Question: I am using SQL Server 2012.
I am using the following query to create a custom table used to import into another program. This query is working fine but I need to use a case statement to complete it.
Purpose is the problematic column

The current, working query.
'''
WITH Data AS
( SELECT b.ReportHeading1,
p.DisplayOrder,
p.MemberCode,
m.PortfolioGroupCode as DistGroup,
m.MemberCode as Packgroup,
g.purpose,
gg.Purpose as purpose2,
p.PortfolioGroupID as pid,
m.PortfolioGroupID as mid,
convert(varchar(max),lb.value) as repset,
convert(varchar(max),lb2.value) as periods,
RowNumber = ROW_NUMBER() OVER(PARTITION BY p.portfoliogroupid ORDER BY p.DisplayOrder)
FROM [APXFirm].[AdvApp].[vPortfolioGroupMemberFlattened] p
LEFT OUTER JOIN [APXFirm].[AdvApp].[vPortfolioBase] b
ON b.PortfolioBaseID = p.PortfolioGroupID
LEFT OUTER JOIN [APXFirm].[AdvApp].[vPortfolioGroupMember] m
on m.MemberID = p.PortfolioGroupID
LEFT OUTER JOIN [APXFirm].[AdvApp].[vPortfolioGroup] g
ON g.PortfolioGroupID = m.PortfolioGroupID
LEFT OUTER JOIN [APXFirm].[AdvApp].[vPortfolioGroup] gg
ON gg.PortfolioGroupID = m.MemberCode
LEFT OUTER JOIN [APXFirm].[AdvApp].[vPortfolioBaseLabels] lb
on p.MemberID = lb.PortfolioBaseID
LEFT OUTER JOIN [APXFirm].[AdvApp].[vPortfolioBaseLabels] lb2
on p.MemberID = lb2.PortfolioBaseID
WHERE m.PortfolioGroupCode like '%_Dist%'
and (g.Purpose like '%_ind' or g.Purpose like '%group')
and lb.Label = '$repset'
and lb2.Label = '$periods'
)
SELECT
t.ContentSetName,
d.periods as 'DistributionDesc',
CONCAT(d.pid,'_',d.DisplayOrder,'_',t.ContentSetName,'_',d.ReportHeading1) as DistributionName,
'False' as IsForFunctionalGroup,
'True' as IsLandscapePageNum,
1 as NumOfCopies,
d.purpose as RecipientCode,
d.ReportHeading1 as RecipientFullName,
d.MemberCode as ReportingEntityCode,
'Daily' as RunEvent
FROM Data d
CROSS APPLY
( VALUES
('Cover_SSRS'),
('Separator_docx'),
(d.repset)
) t (ContentSetName)
WHERE d.RowNumber = 1
OR t.ContentSetNAme != 'Cover_SSRS'
'''
This produces a result set like this:
'''
ContentSetName DistributionDesc DistributionName IsForFunctionalGroup IsLandscapePageNum NumOfCopies RecipientCode RecipientFullName ReportingEntityCode RunEvent
Cover_SSRS 135 11221_5178_Cover_SSRS_John Smith Trusts FALSE TRUE 1 SmithJohn_ind John Smith Trusts fial3gen Daily
Separator_docx 135 11221_5178_Separator_docx_John Smith Trusts FALSE TRUE 1 SmithJohn_ind John Smith Trusts fial3gen Daily
Report_DVAStandardardAnnSSRS 135 11221_5178_Report_DVAStandardardAnnSSRS_John Smith Trusts FALSE TRUE 1 SmithJohn_ind John Smith Trusts fial3gen Daily
'''
I need to add one more column that uses the following CASE statement
'''
CASE WHEN d.purpose = d.purpose2 then d.purpose ELSE '' END as DistributionCustom
'''
I can get this case statement to work in a smaller query, but in this large query when placing the CASE Statement after this line
'''
d.periods as 'DistributionDesc',
'''
I get this error.
Conversion failed when converting the nvarchar value 'JohnSmith_purpose' to data type int.
I tried this CASE Statement and got the same error result
'''
CASE WHEN convert(nvarchar(max),d.purpose) = convert(nvarchar(max),d.purpose2) then convert(nvarchar(max),d.purpose2) ELSE convert(nvarchar(max),'') END as DistributionCustom
'''
Thank you in advance
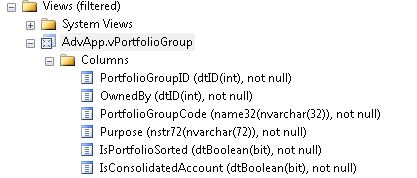
Answer: Since you have LEFT OUTER JOINS, there would definitely be NULLS. In SQL Server a temp column is given INT datatype if it has NULL before any alpha-numeric values -
You can try changing your 'Data' fields like this -
'''
SELECT b.ReportHeading1,
p.DisplayOrder,
p.MemberCode,
m.PortfolioGroupCode as DistGroup,
m.MemberCode as Packgroup,
ISNULL(g.purpose,'') AS purpose,
ISNULL(gg.Purpose,'') as purpose2,
...
'''
Update 1 - Try changing your case statement to this -
'''
CASE WHEN ISNULL(d.purpose,'.') = ISNULL(d.purpose2,'.')
THEN CAST(d.purpose2 AS NVARCHAR(MAX))
ELSE '' END AS DistributionCustom
'''